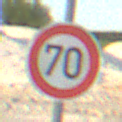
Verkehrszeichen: Geschwindigkeit70
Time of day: SunriseSunset
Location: Outdoor (Beach)
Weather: Clear
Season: NotSpecified
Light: Natural